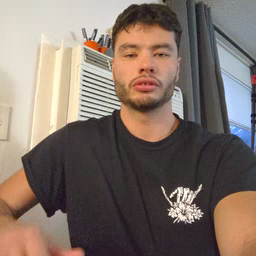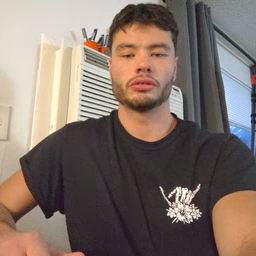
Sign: chin